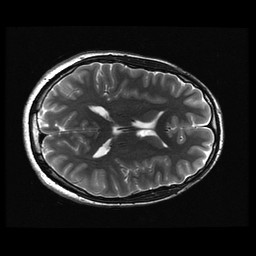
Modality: T2w
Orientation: axial
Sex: male
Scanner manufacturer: ge
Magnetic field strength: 3 T
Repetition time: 5 s
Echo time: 0.1015 s